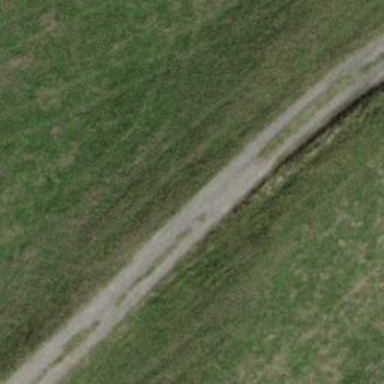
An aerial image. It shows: Gravel track with grade3 tracktype.